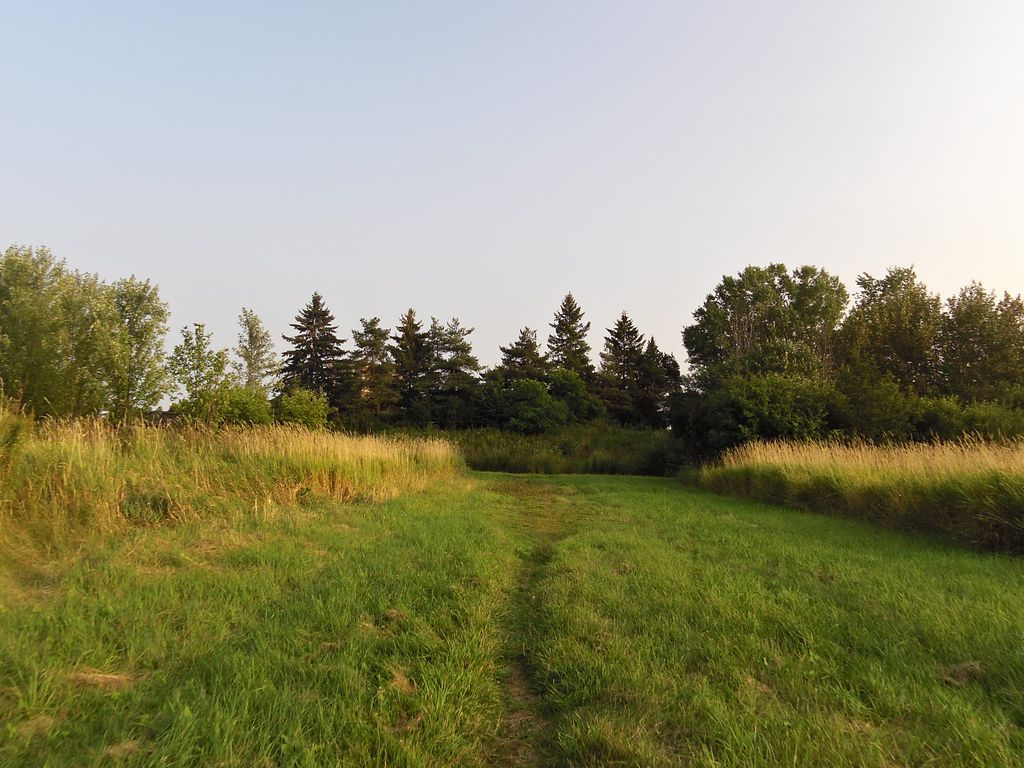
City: ottawa-gatineau